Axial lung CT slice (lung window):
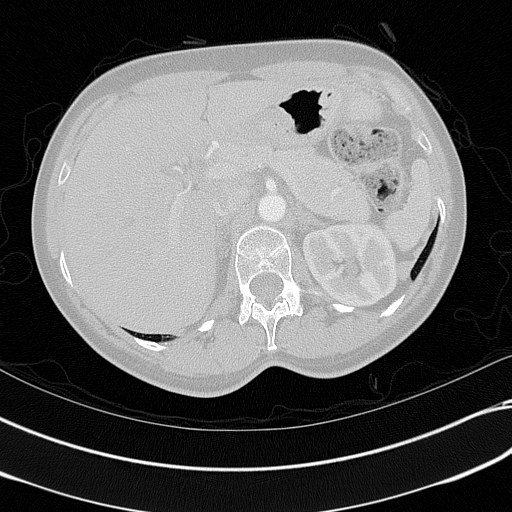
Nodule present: no